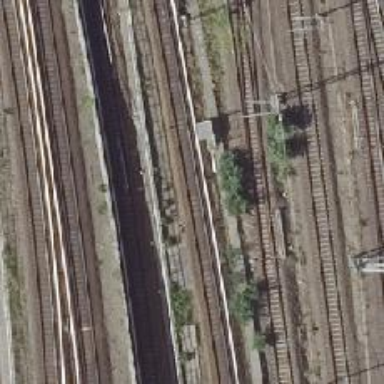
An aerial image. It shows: Railway milestone.